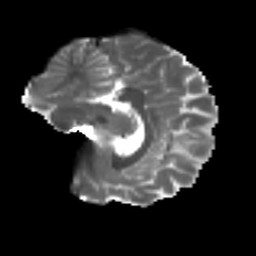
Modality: T2w
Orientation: sagittal
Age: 29
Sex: female
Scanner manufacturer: ge
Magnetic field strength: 3 T
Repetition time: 7.8 s
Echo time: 0.0606 s